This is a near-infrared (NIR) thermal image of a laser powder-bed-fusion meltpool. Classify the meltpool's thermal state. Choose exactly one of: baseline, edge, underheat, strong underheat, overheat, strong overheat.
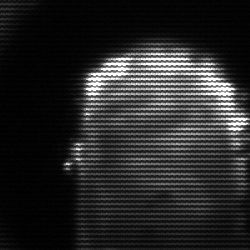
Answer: baseline